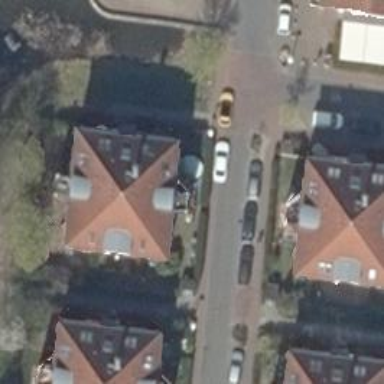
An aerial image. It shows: Pyramidal roof tops building of apartments.